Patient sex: M
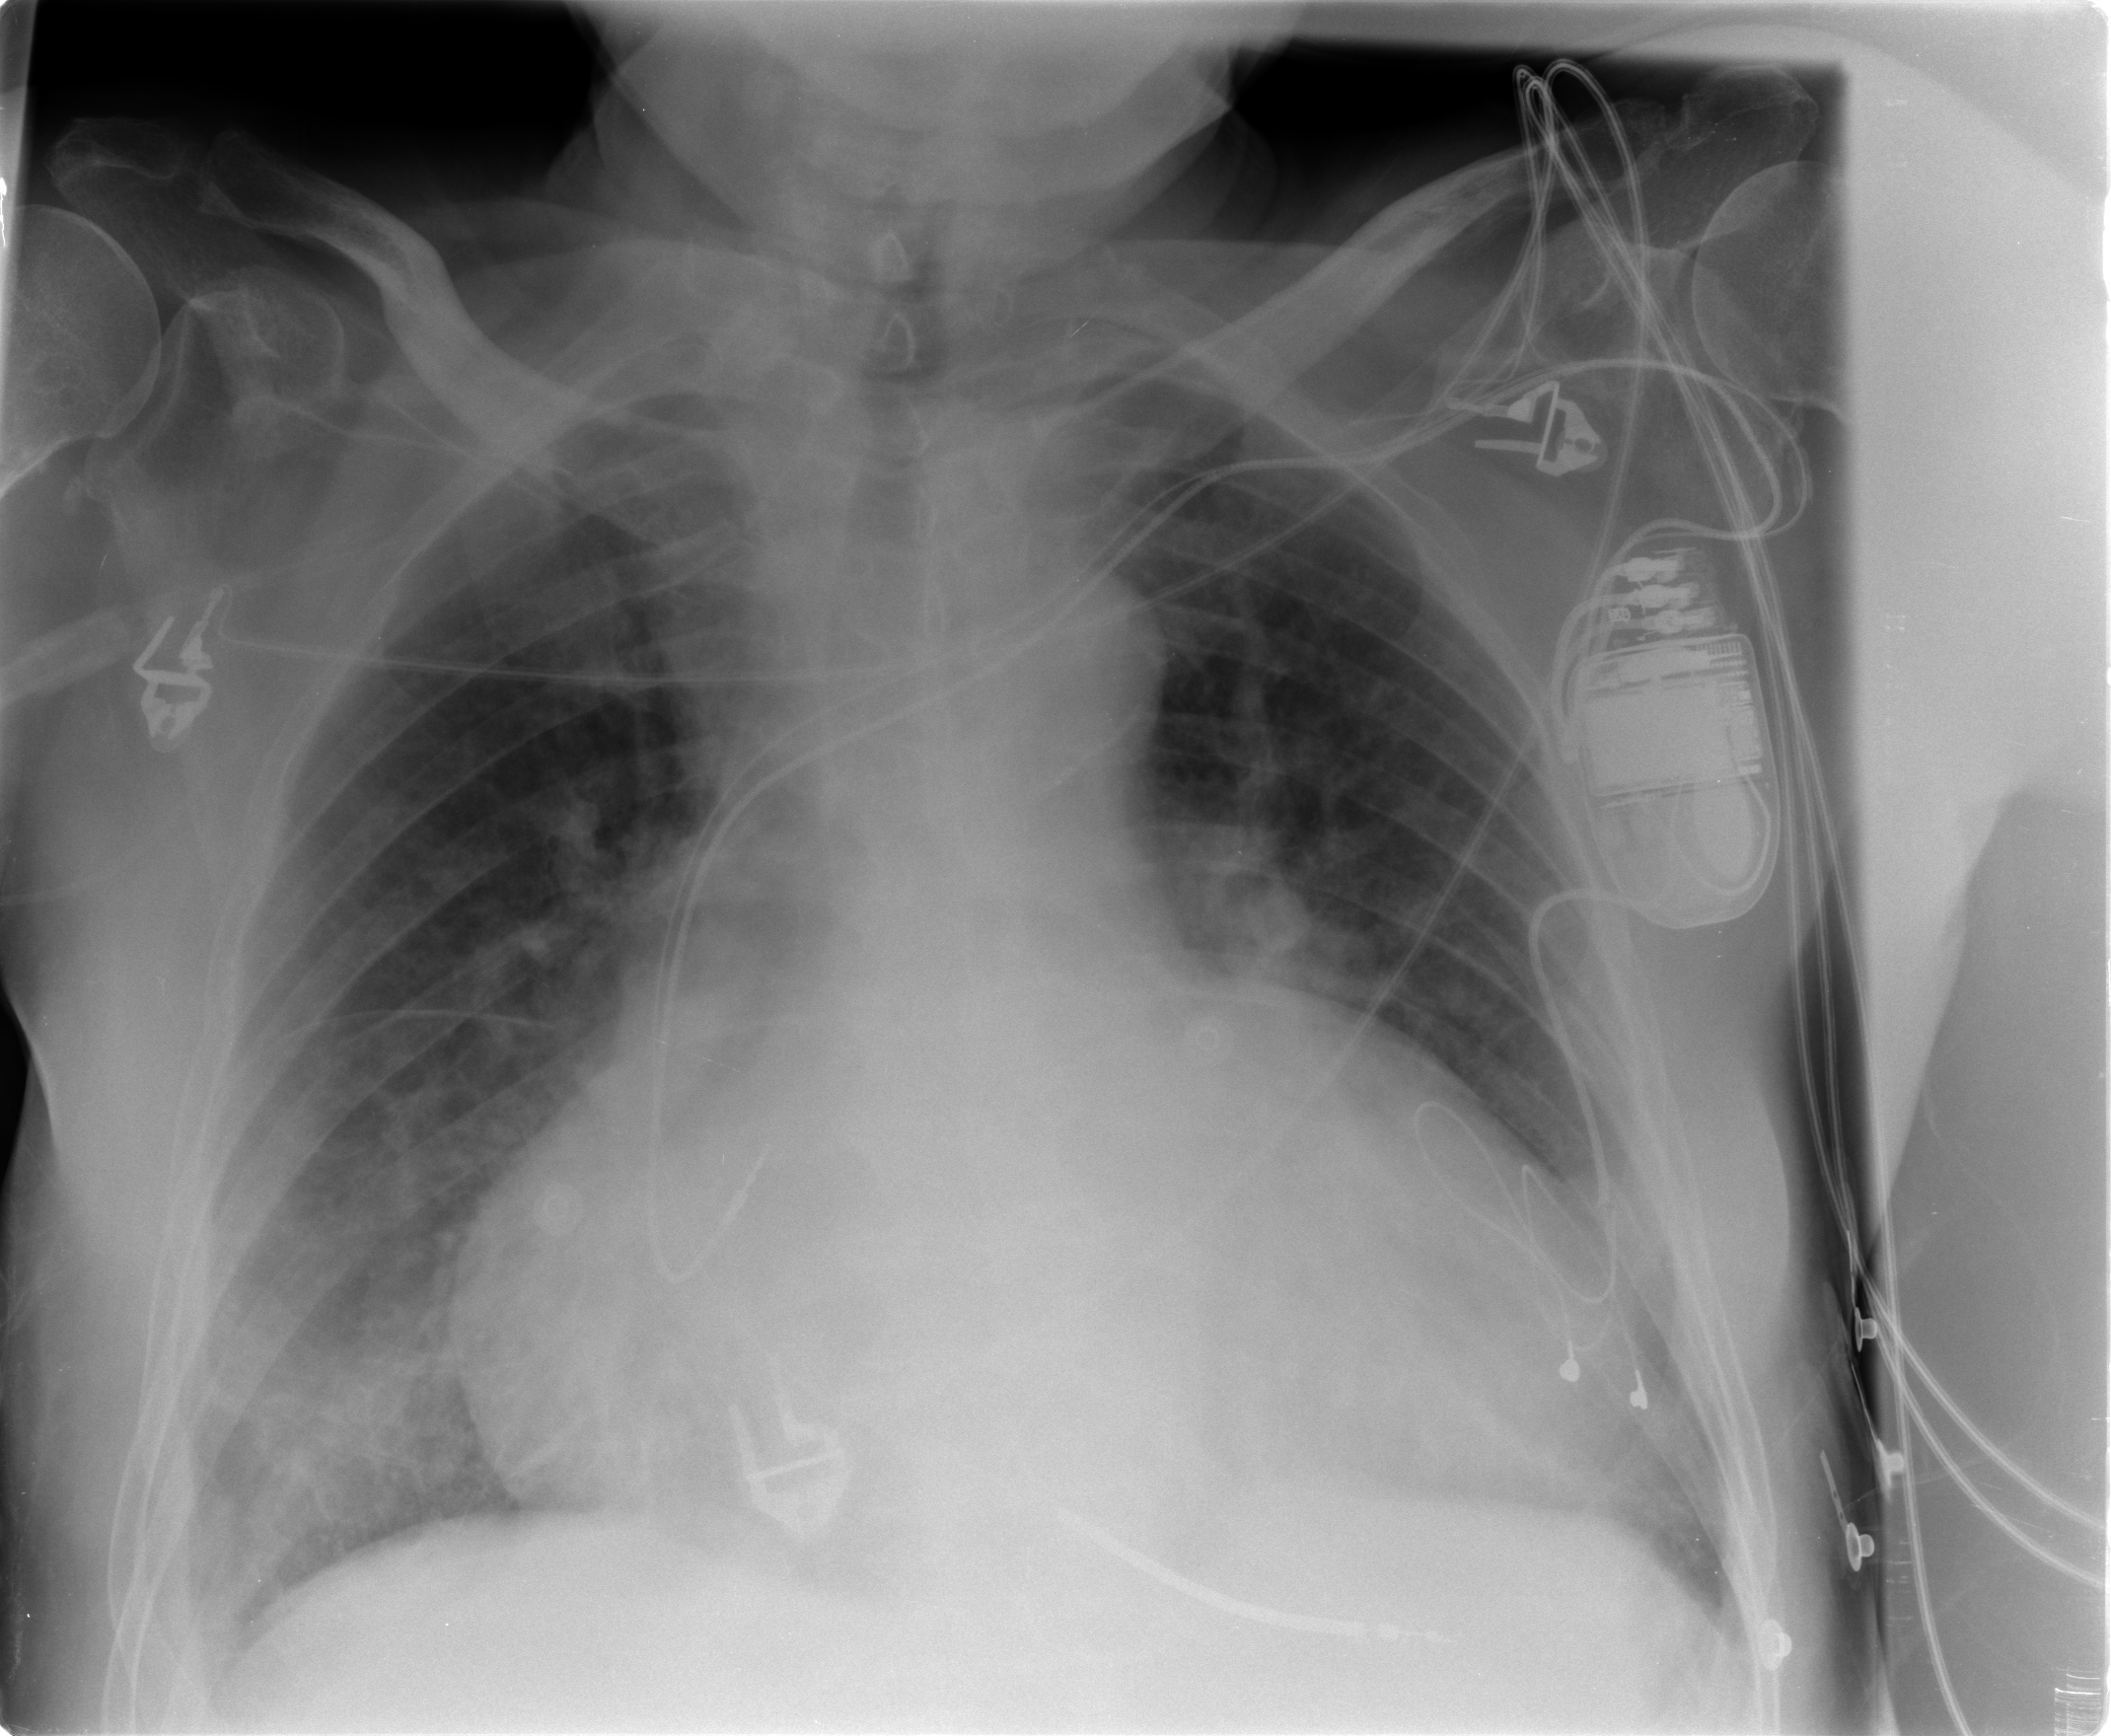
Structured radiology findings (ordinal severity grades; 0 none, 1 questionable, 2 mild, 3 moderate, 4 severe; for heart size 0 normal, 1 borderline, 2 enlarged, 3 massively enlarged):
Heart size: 3
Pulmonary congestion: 3
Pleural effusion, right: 0
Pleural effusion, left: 0
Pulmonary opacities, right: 2
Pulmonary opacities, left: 1
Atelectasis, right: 2
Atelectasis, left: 2